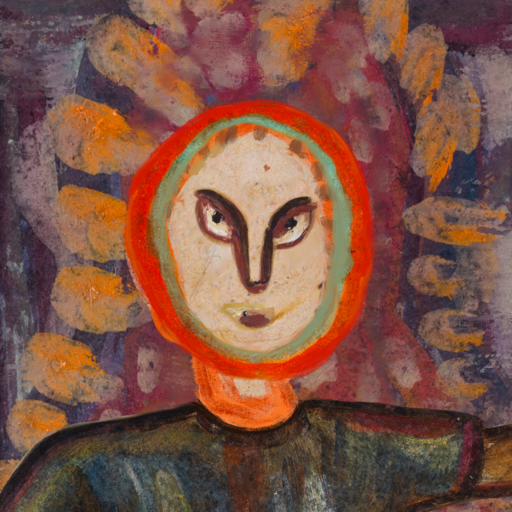
Background: Doll, Head And Neck Front: Rupkatha, Face Front: After_Raid, Bust: Mosgoul, Hair Front: Sisters, Head Accessory: Blank, Second Necklace: Blank, Necklace: Blank, Baby: Blank